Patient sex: F
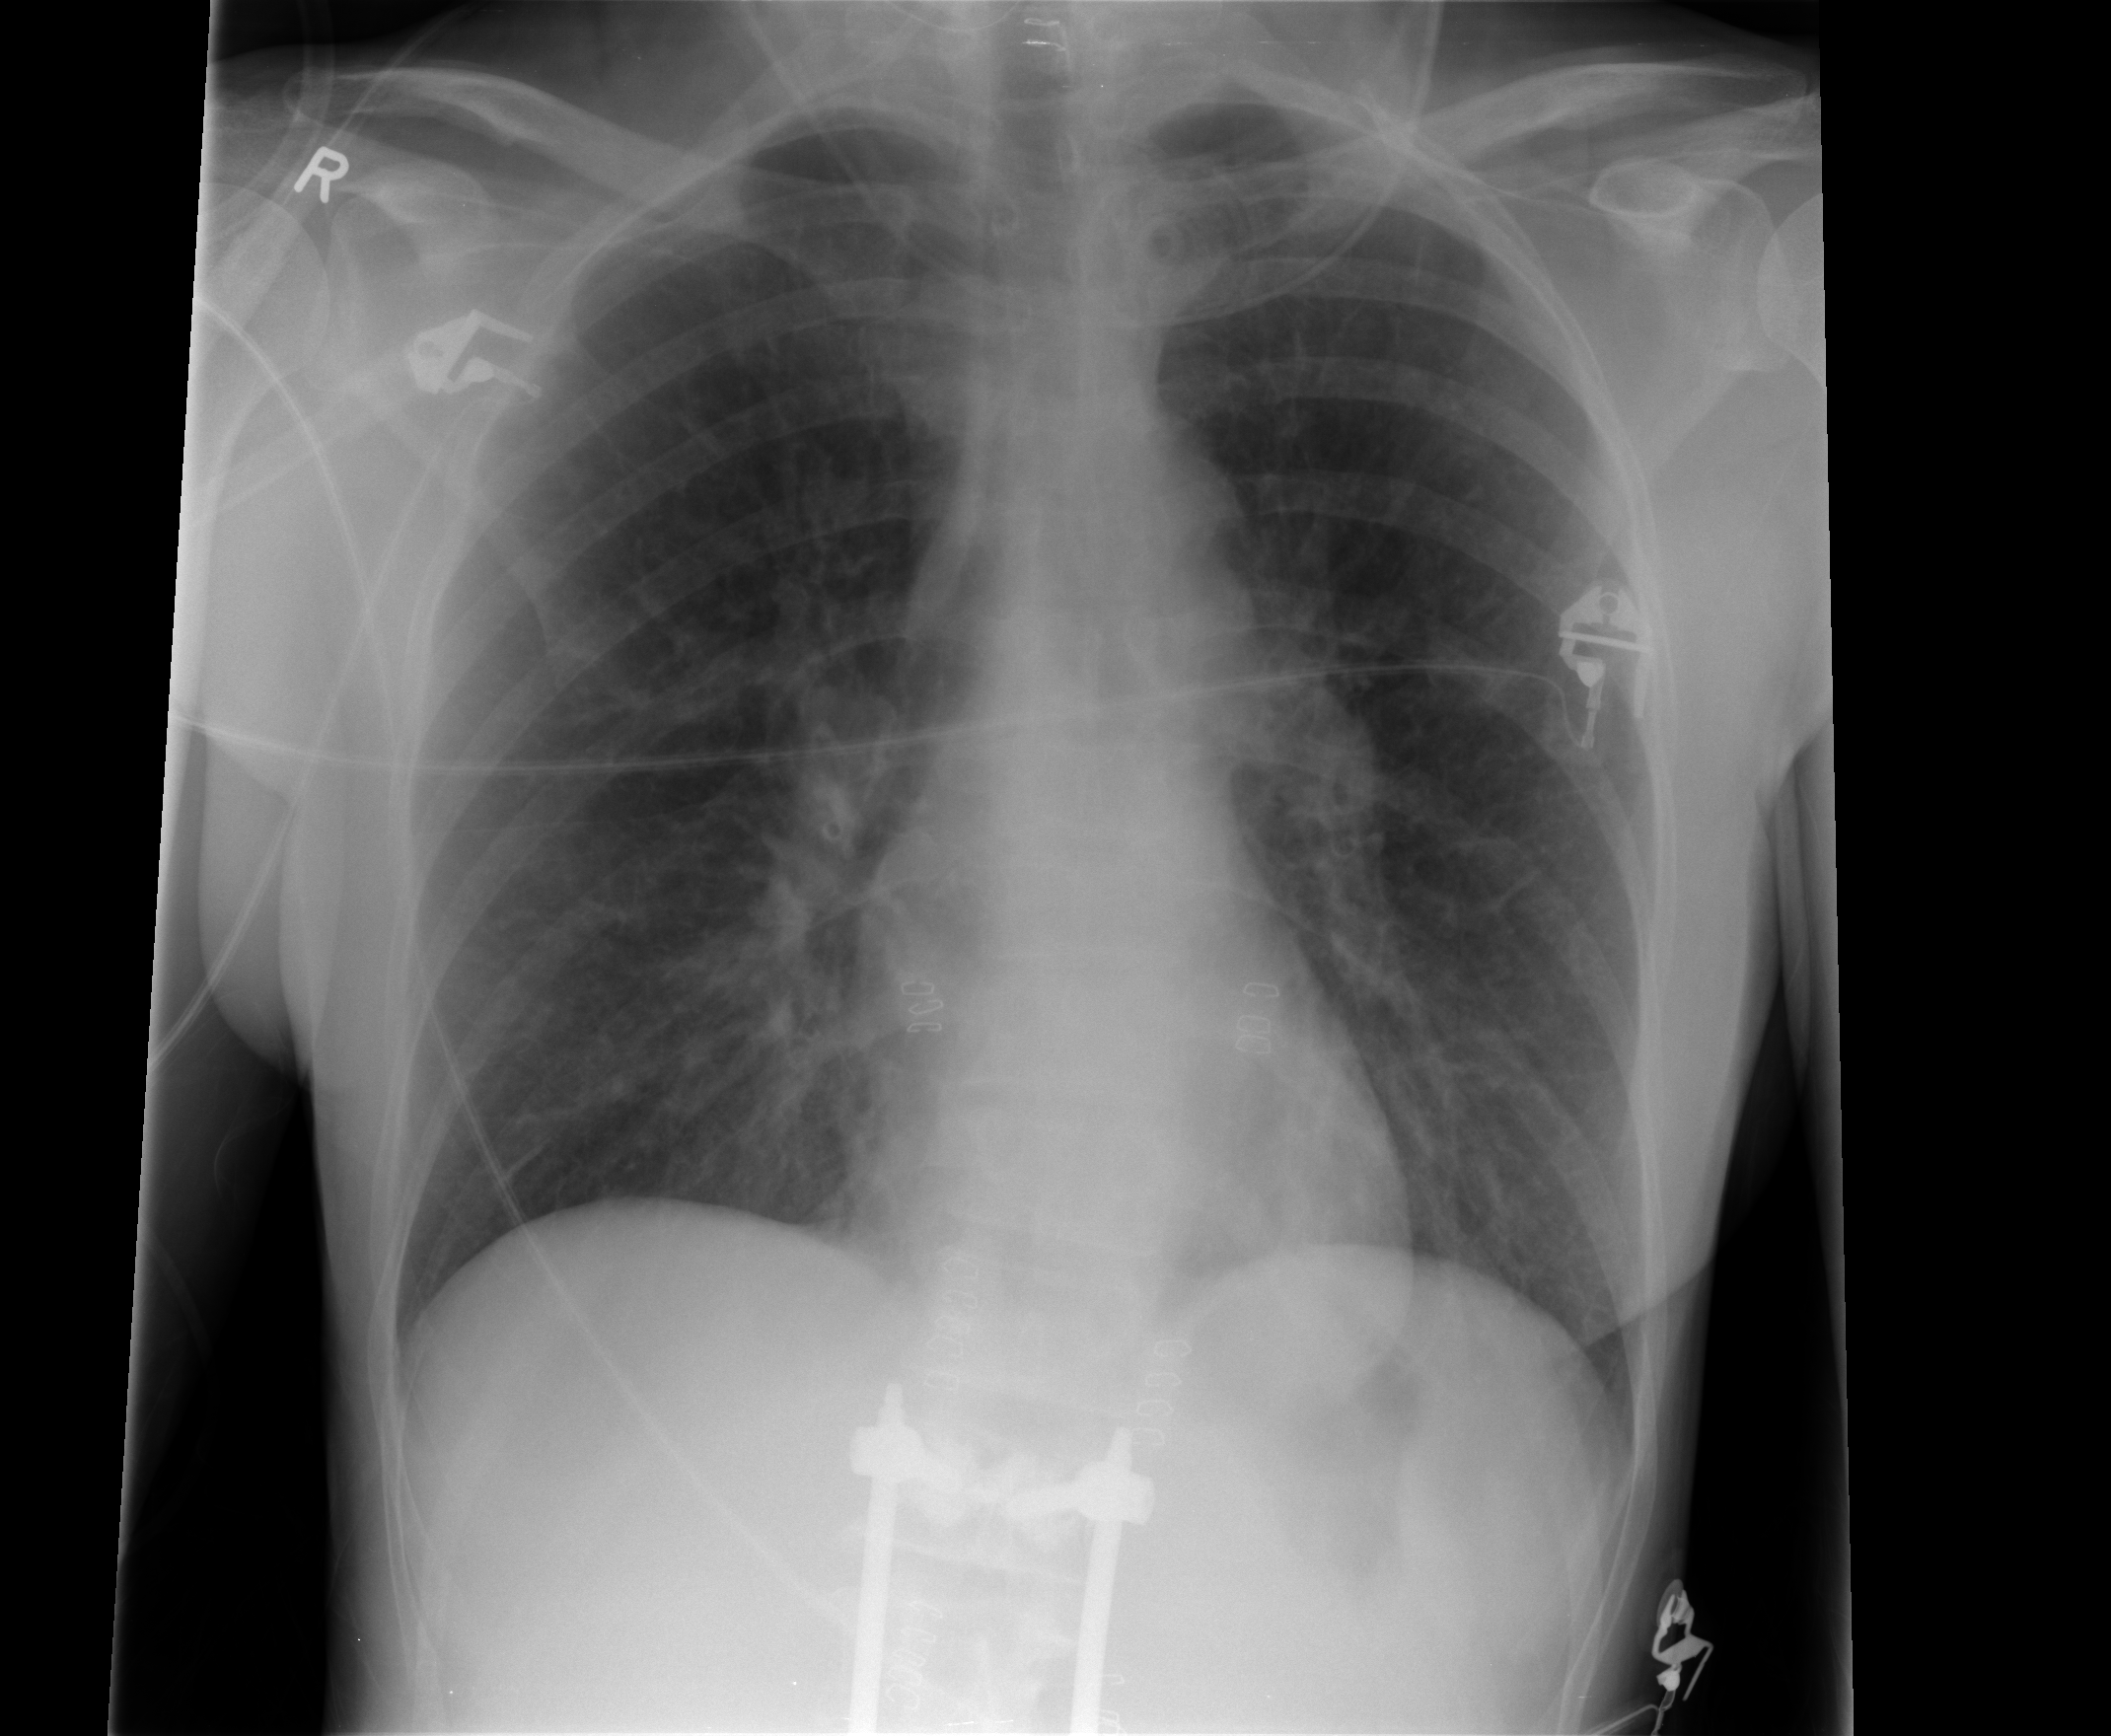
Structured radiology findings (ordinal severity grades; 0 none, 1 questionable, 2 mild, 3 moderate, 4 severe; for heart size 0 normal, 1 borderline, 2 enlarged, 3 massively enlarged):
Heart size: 0
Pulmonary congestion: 2
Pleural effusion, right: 0
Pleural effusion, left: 0
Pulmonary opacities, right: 0
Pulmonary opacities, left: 0
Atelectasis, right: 0
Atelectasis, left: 0